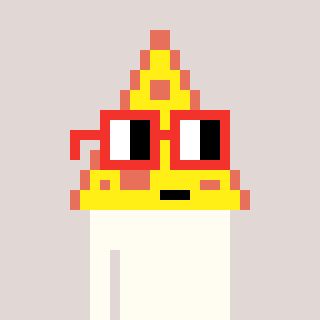
a pixel art character with square red glasses, a pizza-shaped head and a darkbrown-colored body on a warm background